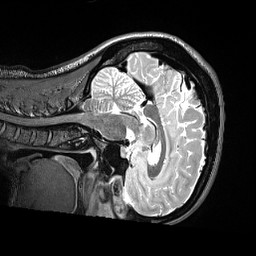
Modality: T2w
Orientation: sagittal
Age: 30
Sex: female
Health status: healthy
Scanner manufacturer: siemens
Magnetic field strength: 3 T
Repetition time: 3.2 s
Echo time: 0.563 s